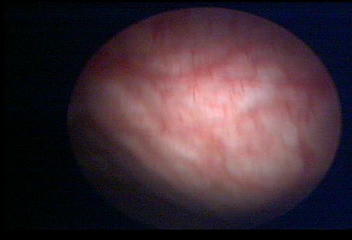
Modality: WLC
Class: Normal mucosa
Bladder cancer association: No